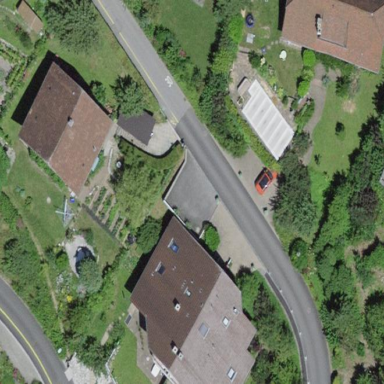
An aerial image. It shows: Gabled roof on residential building.